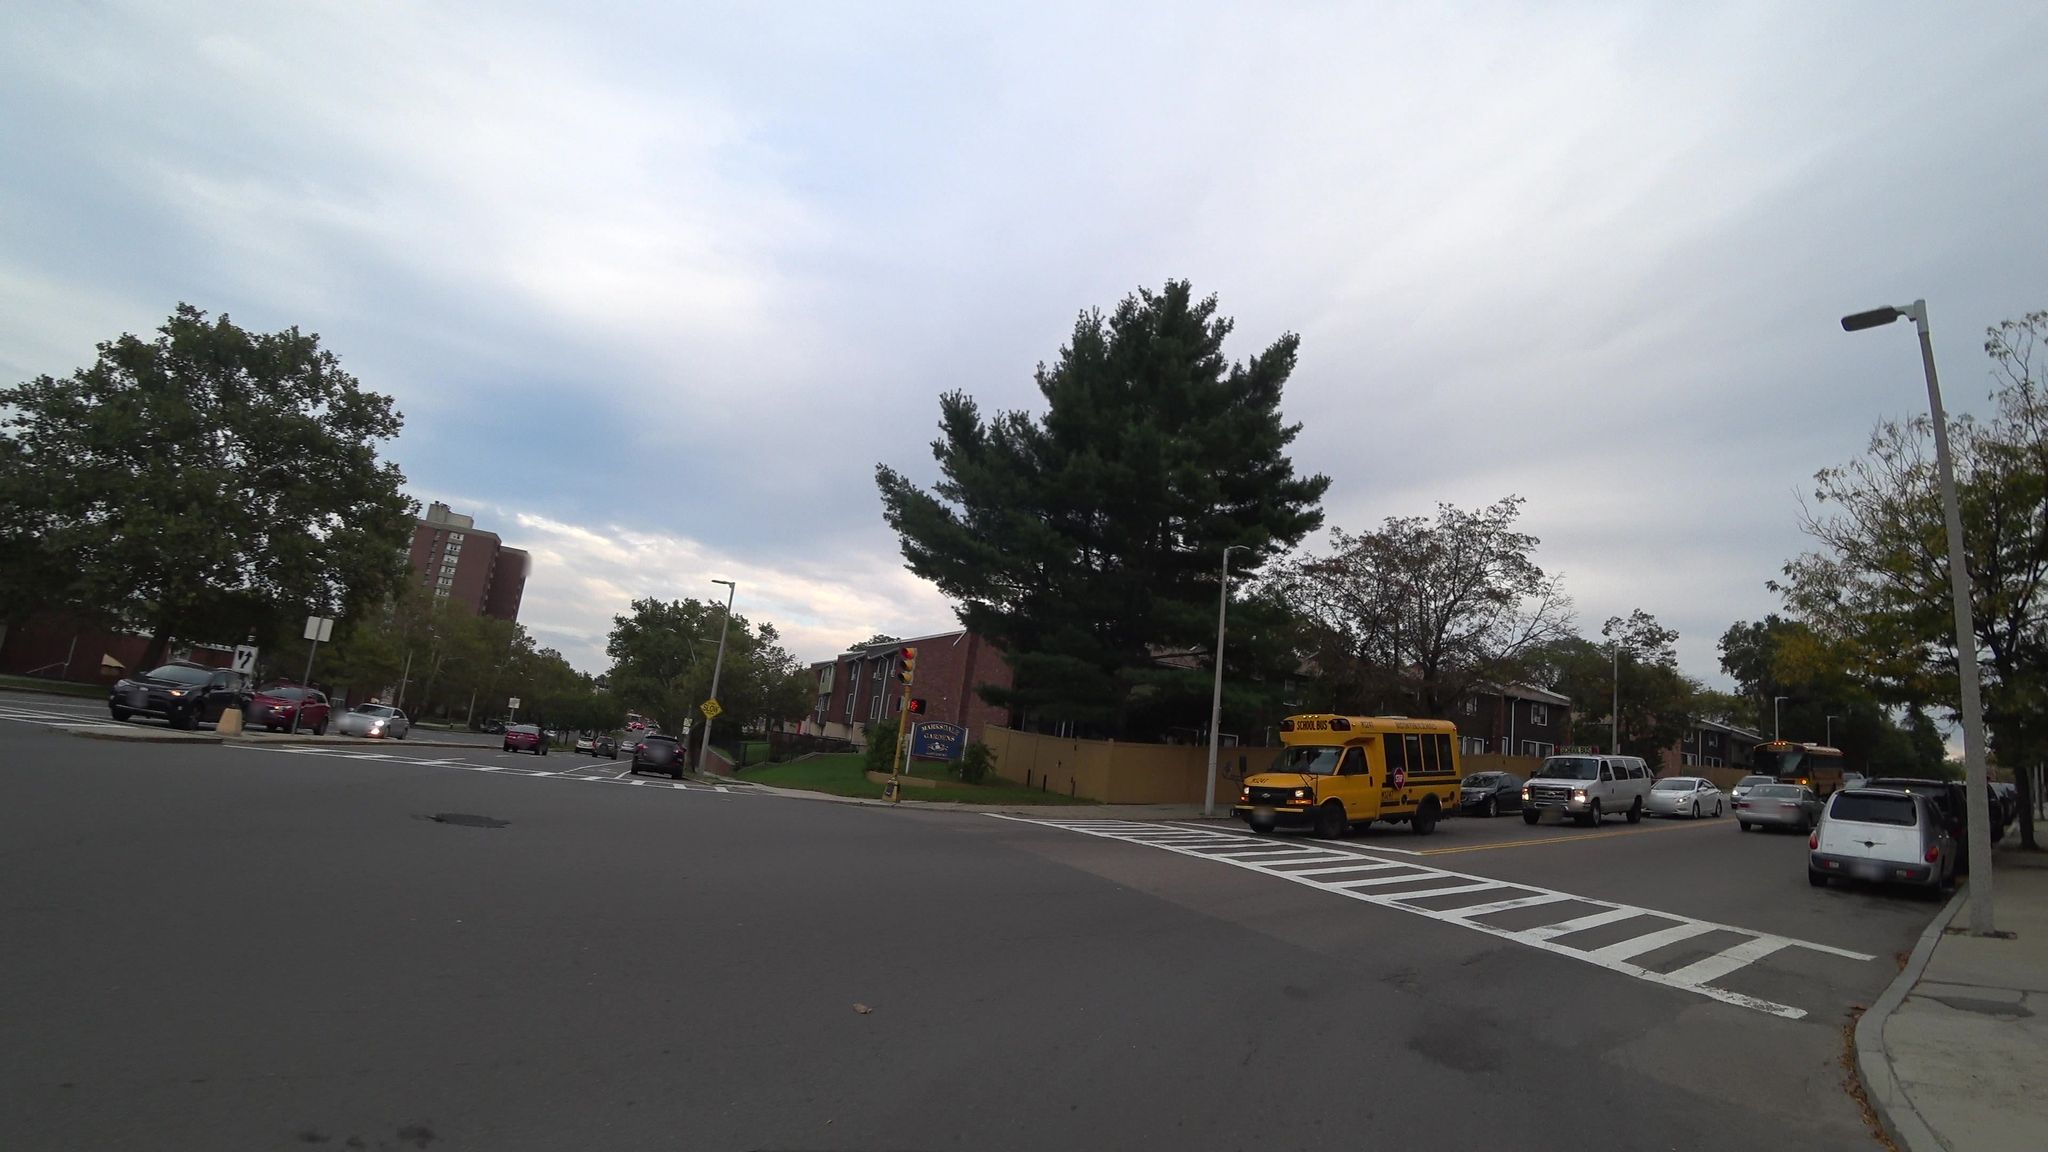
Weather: cloudy
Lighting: day
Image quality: good
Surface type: driving surface
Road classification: secondary
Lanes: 3
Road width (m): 36.6
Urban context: urban centre
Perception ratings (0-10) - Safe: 6.04, Lively: 6.39, Beautiful: 9.01, Boring: 2.6, Depressing: 2.98, Wealthy: 3.71